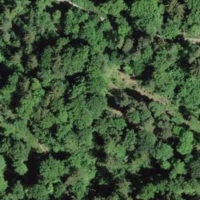
EUNIS habitat code: 41
Species observed at this site:
Veronica montana